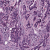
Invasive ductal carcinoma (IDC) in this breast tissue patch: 1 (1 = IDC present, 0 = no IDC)